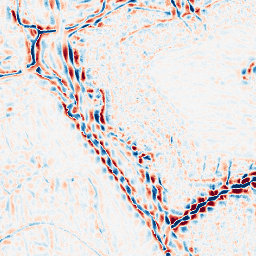
Category: wavelet
Decomposition family: wavelet_biorthogonal
Decomposition parameters: wavelet: bior4.4
level: 3
Upsampling method: lanczos
Upsampling parameters: scale: 4
Upsampling scale: 4